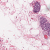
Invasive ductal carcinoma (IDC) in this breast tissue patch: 0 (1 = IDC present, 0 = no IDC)